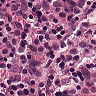
Metastatic tissue present: yes